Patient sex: F
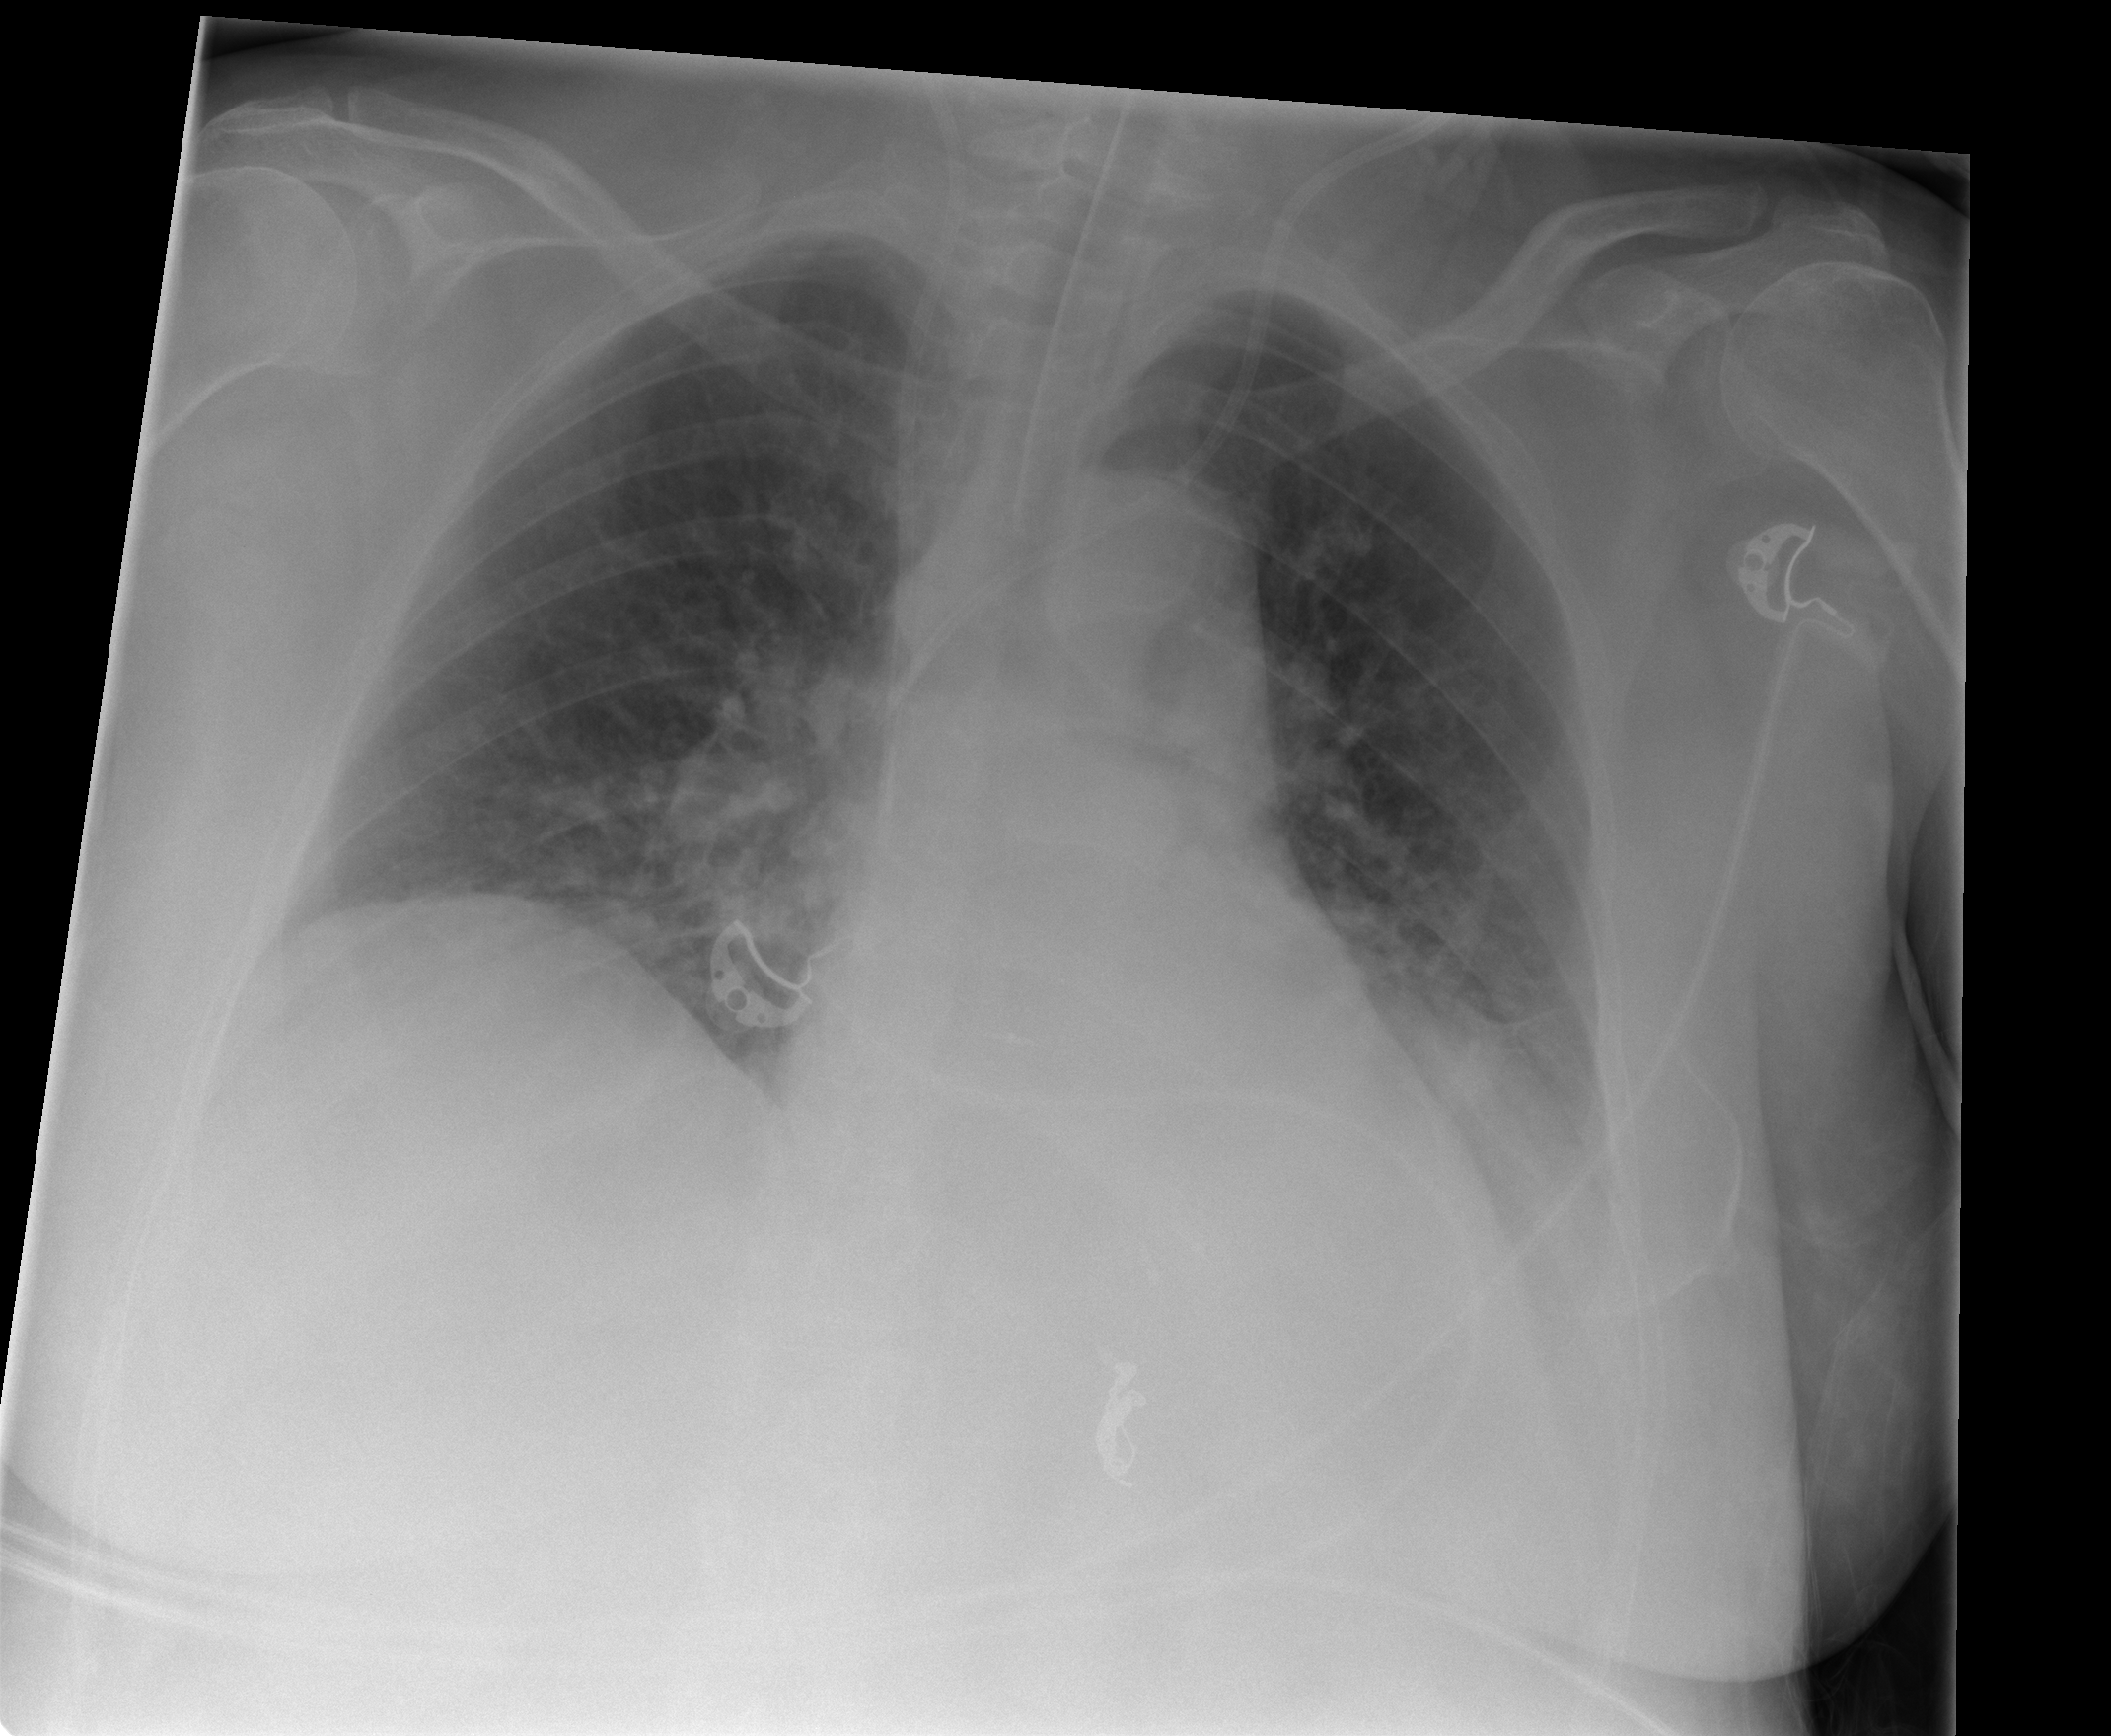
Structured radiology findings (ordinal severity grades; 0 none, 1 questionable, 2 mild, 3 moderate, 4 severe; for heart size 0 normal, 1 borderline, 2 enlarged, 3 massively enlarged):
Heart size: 1
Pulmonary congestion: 2
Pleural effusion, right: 0
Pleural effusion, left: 2
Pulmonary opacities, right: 0
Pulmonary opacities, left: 0
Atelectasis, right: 0
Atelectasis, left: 2